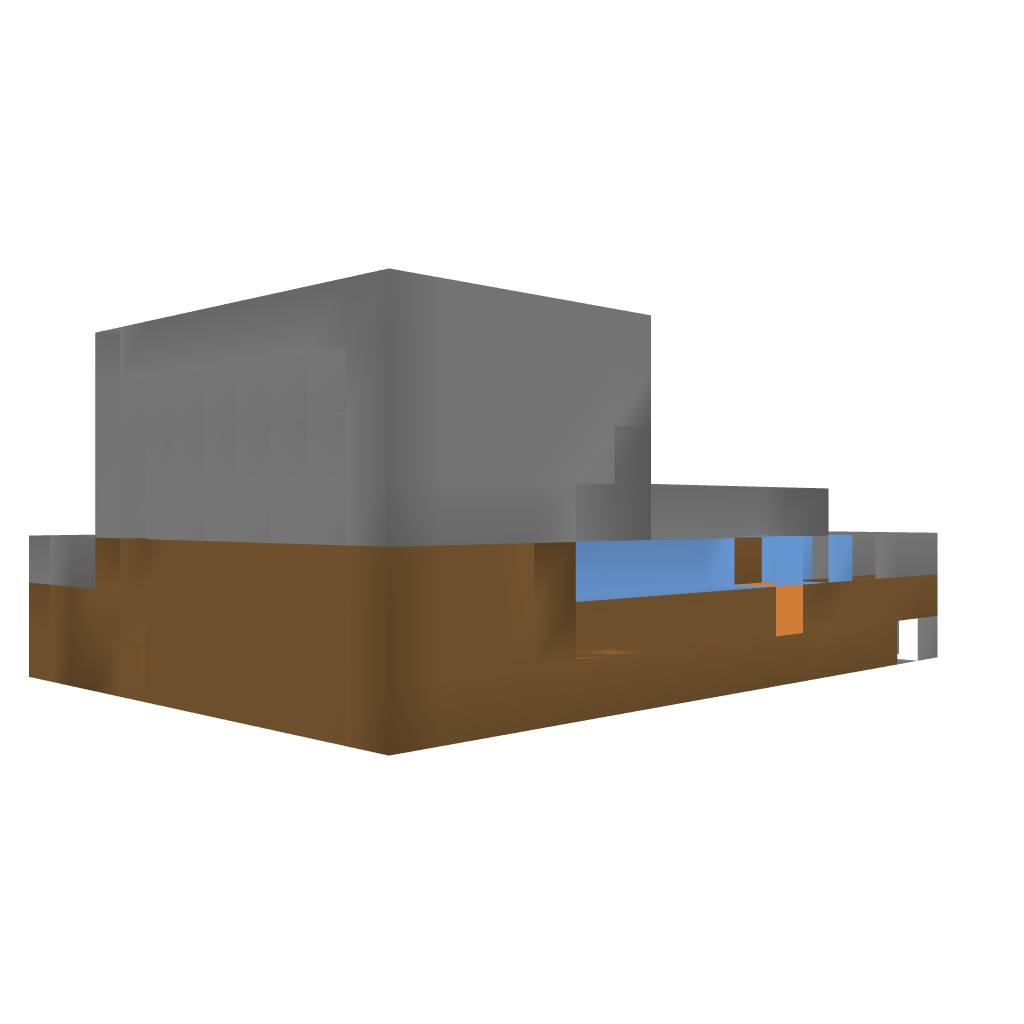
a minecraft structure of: Wheat farm bad low quality